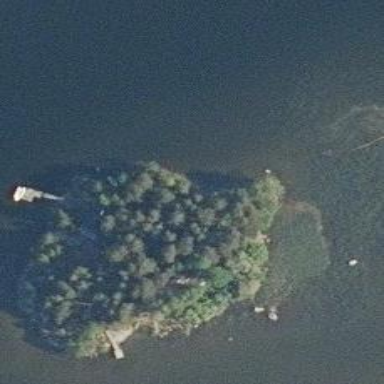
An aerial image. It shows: Island.